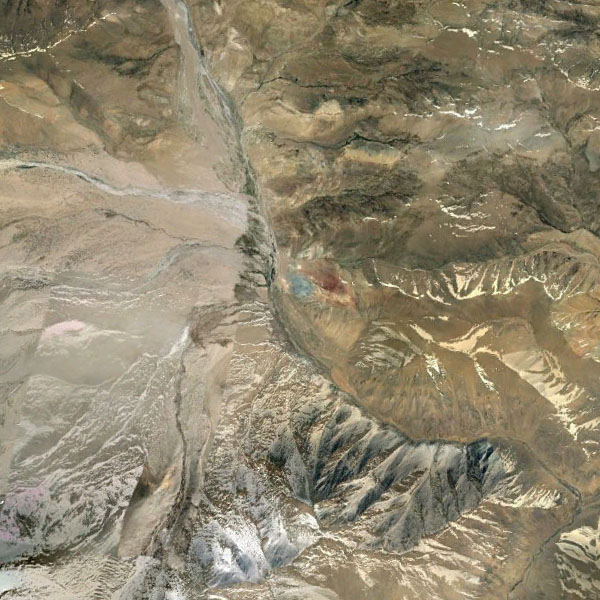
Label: Mountain